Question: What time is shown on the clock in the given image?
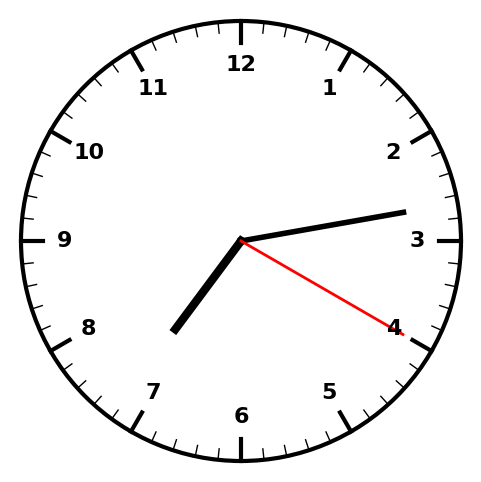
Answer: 07:13:20